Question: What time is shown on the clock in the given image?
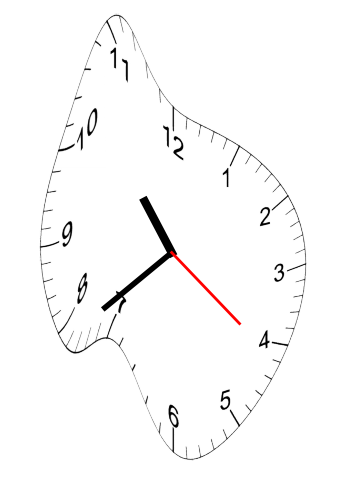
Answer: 10:38:21